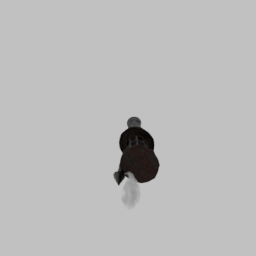
Label: people